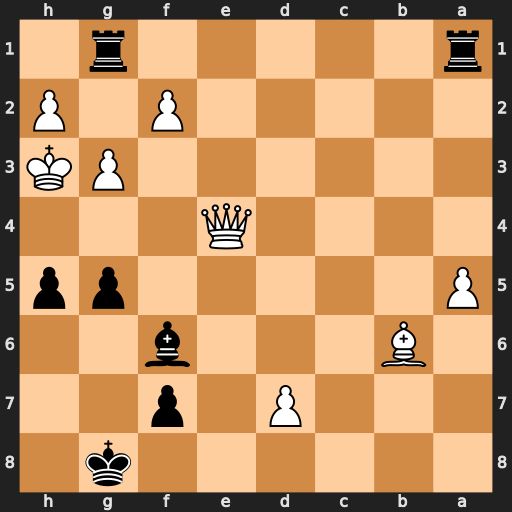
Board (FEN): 6k1/3P1p2/1B3b2/P5pp/4Q3/6PK/5P1P/r5r1
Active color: b
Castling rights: -
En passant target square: -
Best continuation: g4+ Qxg4+ hxg4+